Interaction volume radius: 10 \u00c5
Interaction volume height: 25 \u00c5
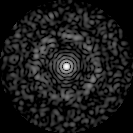
Disorder parameter: 0.8503